Question: The New York Times Android app offers section navigation using the spinner in the Action Bar. The user starts out on "Top News", and then if they navigate to another section, the content area is replaced and a left-pointing arrow for "Up" navigation is added to the Action Bar logo. No matter how many sections you switch between, if you hit the arrow-ed logo, you will always go back to "Top News". And if you go back to "Top News" using the Action Bar spinner instead of the arrow-ed logo, the logo loses its arrow appropriately. (Standard functionality.)

My initial approach to adapting this was to put the section content (a ListView) in a fragment, and replace that fragment inside the activity whenever the user changes sections. The content replacement works beautifully, but I haven't been able to implement the "Up" navigation, and I haven't found any good resources for doing so with fragments.
I'm wondering how I should design this. I see three major approaches:
1. Continue to have all sections as part of one activity using fragments for content replacement. Implement "Up" navigation using a method (what?) I haven't been able to engineer or find.
2. Give each section its own Activity, and launch a new Intent whenever the user opens a new one from the Action Bar's Spinner. Force the new Intent's Action Bar's Spinner to reflect that Activity's section on load.
3. Same as #2, but give "Top News" equivalent its own activity rather than a variant of a section activity. Perhaps this would make more sense since the app launches onto "Top News", and I want it to be the top level for navigation.
Or maybe there's a better approach I haven't thought of. Design advice and links to relevant resources (especially resources with sample code or code advice, but I'll take what I can get) would be much appreciated.
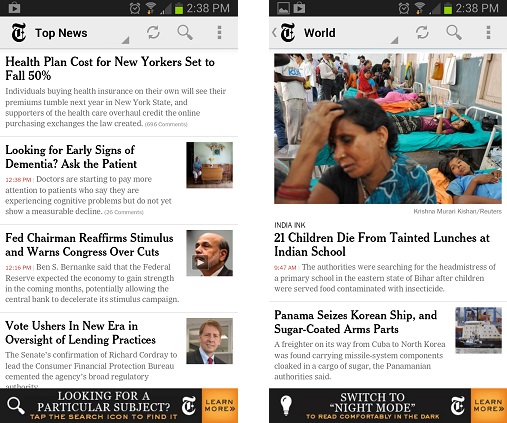
Answer: The NY Times app has this functionality in one activity and uses View Pages to navigate between the different views. In order to conserve memory and allow support for low performance devices, it uses a scroll view to signal when an element should be loaded into memory via a custom MVC framework.
This is what was in place from 2011-2012.
How do I know? I wrote it. :)